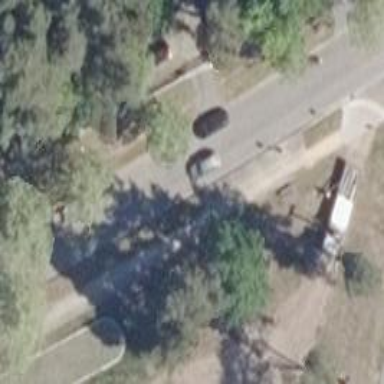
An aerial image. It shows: Unclassified road without sidewalk.